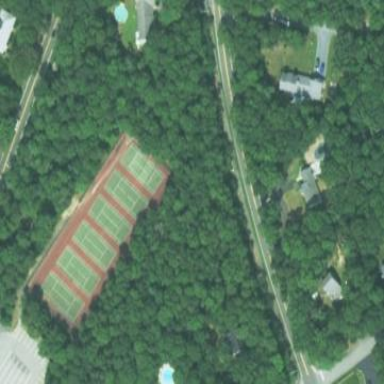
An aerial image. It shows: Asphalt tennis court.